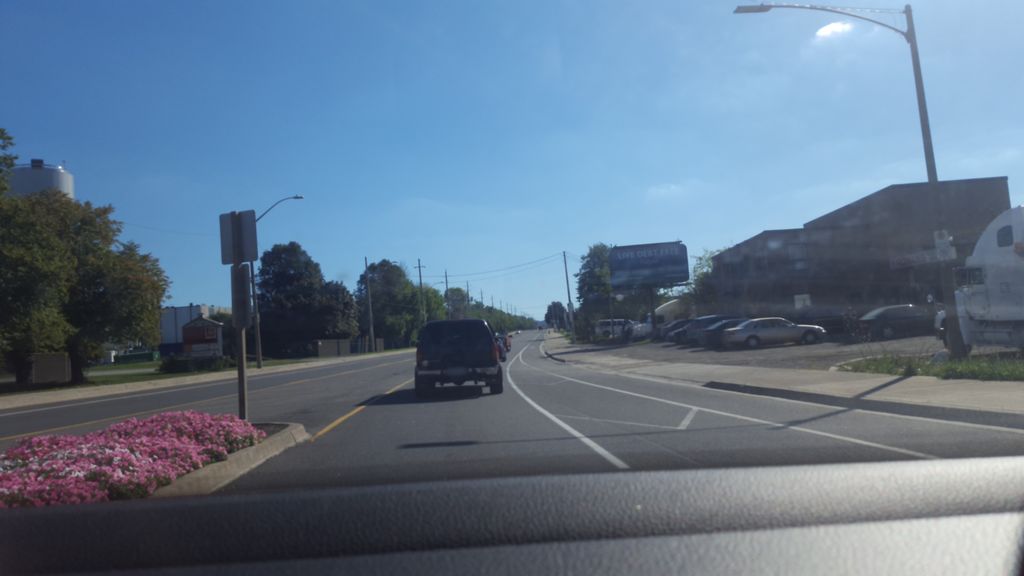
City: hamilton